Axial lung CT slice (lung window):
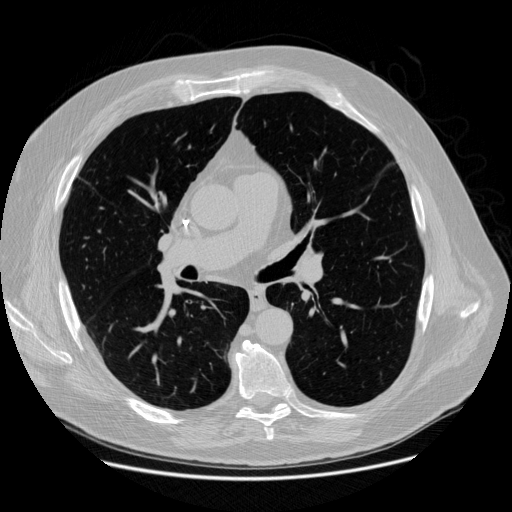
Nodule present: no